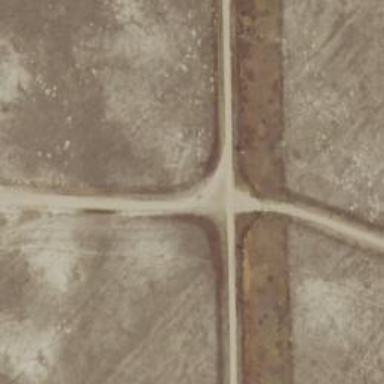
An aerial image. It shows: Road leading to wind farm area designated for service vehicles.